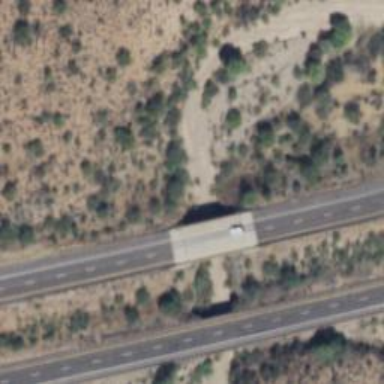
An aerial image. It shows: Bridge on trunk expressway.